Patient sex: F
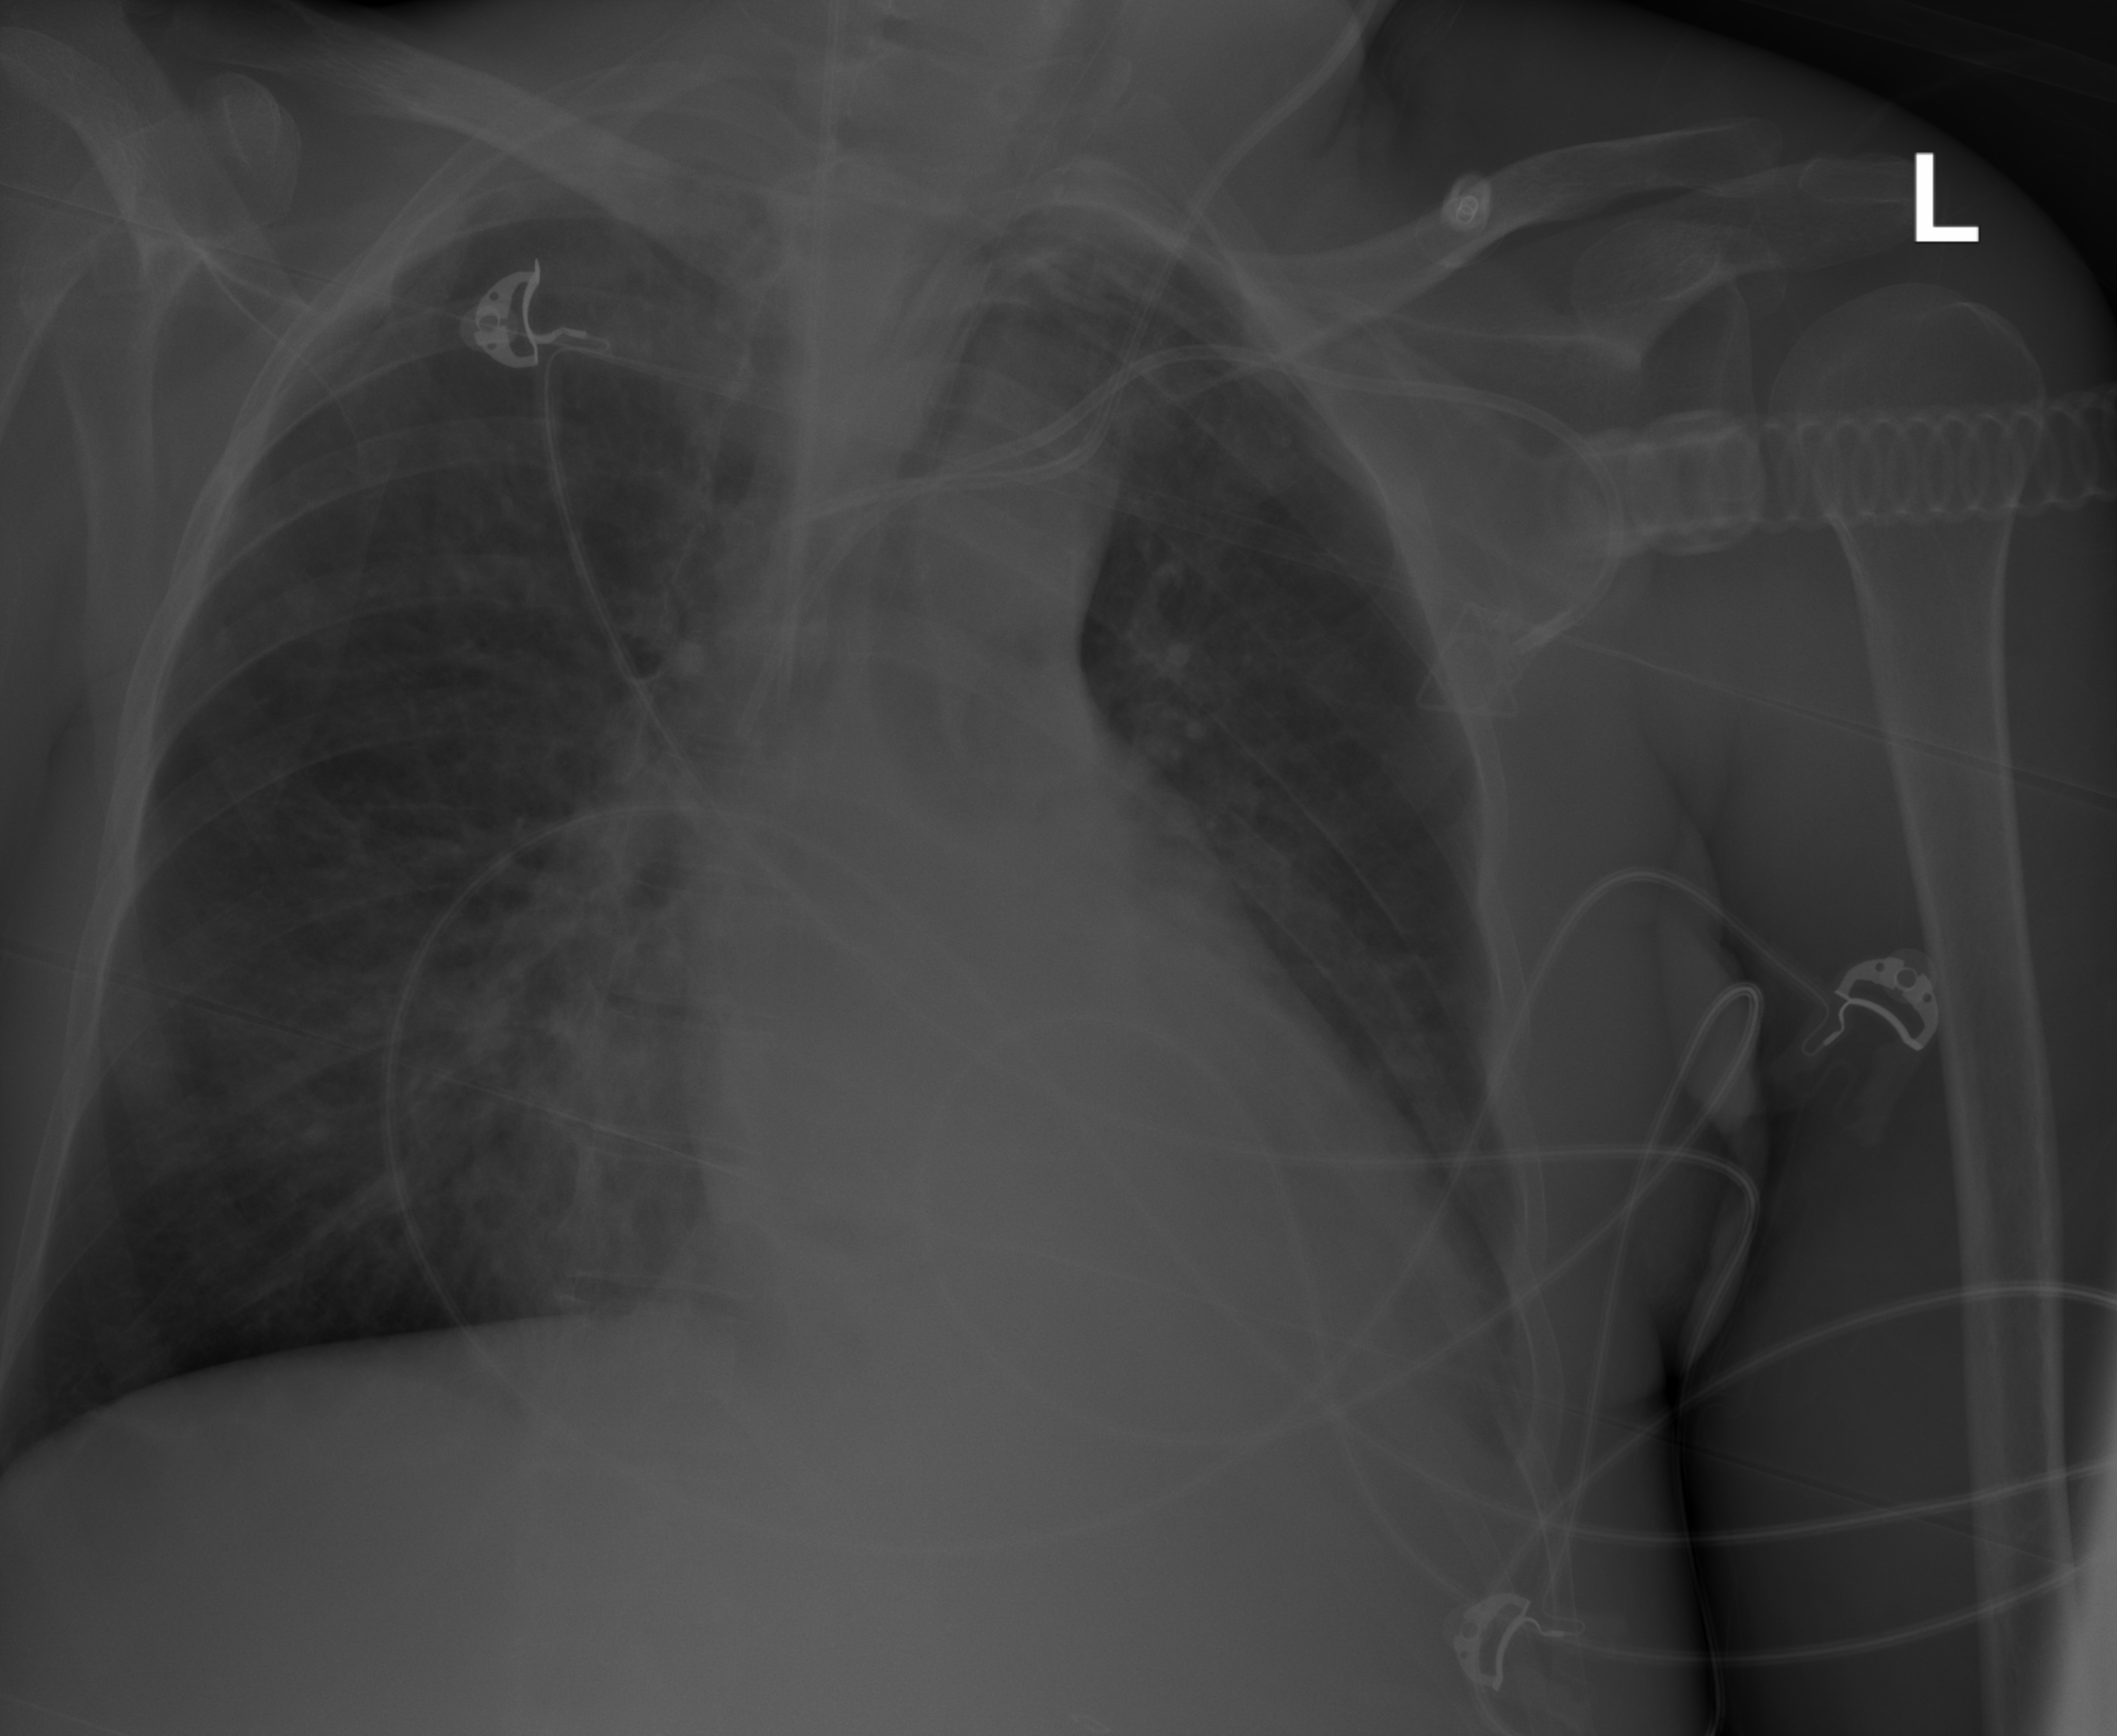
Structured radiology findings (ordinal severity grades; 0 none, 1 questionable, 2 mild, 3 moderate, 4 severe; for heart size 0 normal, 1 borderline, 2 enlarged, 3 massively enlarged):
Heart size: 0
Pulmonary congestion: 0
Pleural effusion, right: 0
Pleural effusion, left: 2
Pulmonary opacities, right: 2
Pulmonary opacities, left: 0
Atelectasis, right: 2
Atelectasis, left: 2